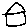
Label: house